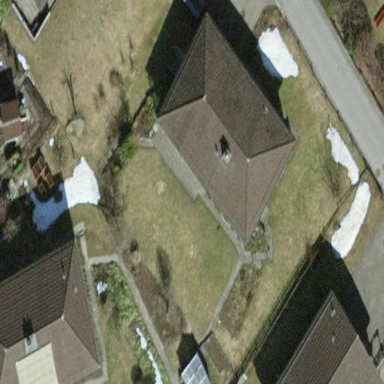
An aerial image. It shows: Simple and straightforward house.